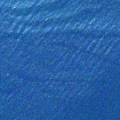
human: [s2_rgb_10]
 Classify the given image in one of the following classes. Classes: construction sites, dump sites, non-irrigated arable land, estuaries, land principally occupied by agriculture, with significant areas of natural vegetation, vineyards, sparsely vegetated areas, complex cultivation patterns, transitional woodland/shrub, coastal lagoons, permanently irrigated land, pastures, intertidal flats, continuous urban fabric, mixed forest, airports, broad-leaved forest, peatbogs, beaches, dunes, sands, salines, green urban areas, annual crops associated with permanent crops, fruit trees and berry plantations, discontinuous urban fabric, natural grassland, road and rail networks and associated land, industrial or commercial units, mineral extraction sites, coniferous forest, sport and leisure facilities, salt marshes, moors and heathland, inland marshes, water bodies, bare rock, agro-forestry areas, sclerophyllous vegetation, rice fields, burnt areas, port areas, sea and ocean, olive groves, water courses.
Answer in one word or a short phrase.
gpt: sea and ocean